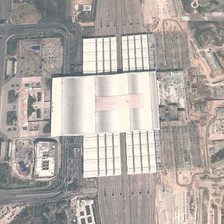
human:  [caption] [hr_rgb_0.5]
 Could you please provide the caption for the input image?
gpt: high speed rail station stops 12 trains .

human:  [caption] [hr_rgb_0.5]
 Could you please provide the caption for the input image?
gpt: high speed rail station around the city .

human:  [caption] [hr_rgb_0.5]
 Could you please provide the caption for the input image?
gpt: barelands and some green plants are in two sides of a railway station .

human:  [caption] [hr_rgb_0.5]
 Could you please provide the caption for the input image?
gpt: barelands and some green plants are in two sides of a railway station .

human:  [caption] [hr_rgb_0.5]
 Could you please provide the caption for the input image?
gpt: high speed rail station around the city .